高三 · 立体几何学
已知正四棱雉 $P-A B C D$ 的侧棱与底面所成角为 $60^{\circ}, M$ 为 $P A$ 的中点, 连接 $D M$, 则 $D M$ 与平面 $P A C$ 所成角的大小是 \$ \qquad \$ .

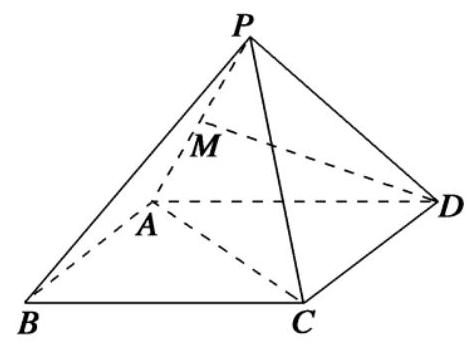
答案: 45^{\circ}$